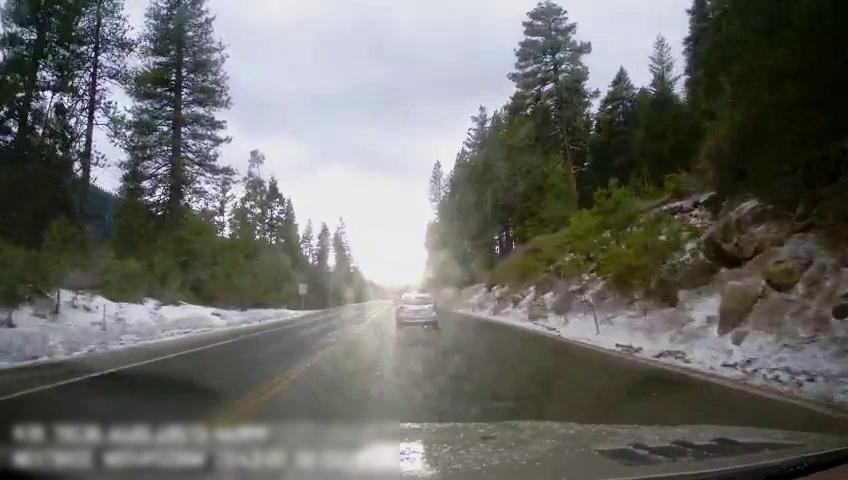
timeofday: Day
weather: Cloudy
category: Drivable Space
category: Vehicles | Car
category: Lanes | Current Lane
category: Lanes | Current Lane
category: Lanes | Opposite Lane
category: Lanes | Opposite Lane